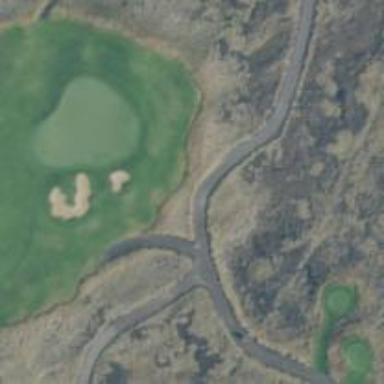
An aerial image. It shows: Path for both roads and golfers.